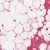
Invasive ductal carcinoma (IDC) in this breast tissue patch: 0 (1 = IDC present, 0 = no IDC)